Question: I have this case right here. The table below is what I expect, but it's originally without a formula.

On the green cell, i'd like to find two criteria from two different cells: "Car" & "Ford", in what line are they?
The blue cell is the second example. It is the same but different criteria. So I want to do this to build a product number with my own formula that I already built, except this last things.
What formula that can do that. I did a full day research on the internet, google and youtube. But I don't get and answer. And I'm not an expert in a excel. I only did and googling all the things I did in excel. So please help me find out how.
Thank You
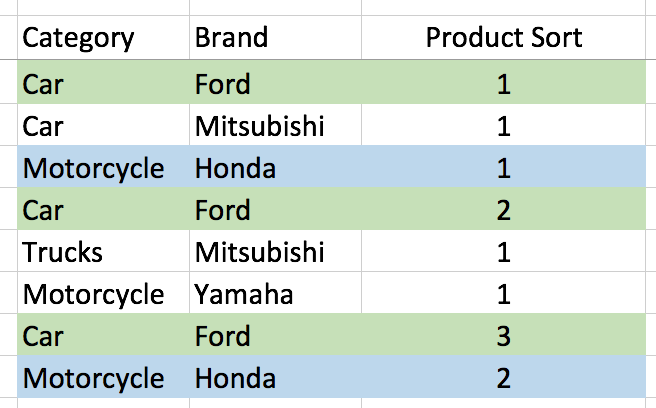
Answer: In this example the formula shown is entered in E2 and filled down.
this is an array formula, so use Ctrl+Shift+Enter to enter it.
<URL>